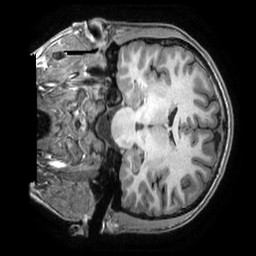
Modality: T1w
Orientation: coronal
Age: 19
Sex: male
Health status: healthy
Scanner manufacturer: ge